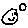
Label: smiley face